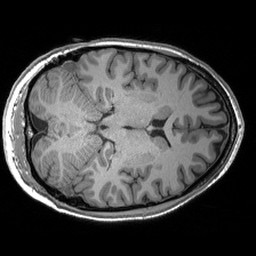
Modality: T1w
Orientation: axial
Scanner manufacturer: siemens
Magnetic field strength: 3 T
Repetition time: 2.53 s
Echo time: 0.00288 s